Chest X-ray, PA view. Patient: 61 years old, sex F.
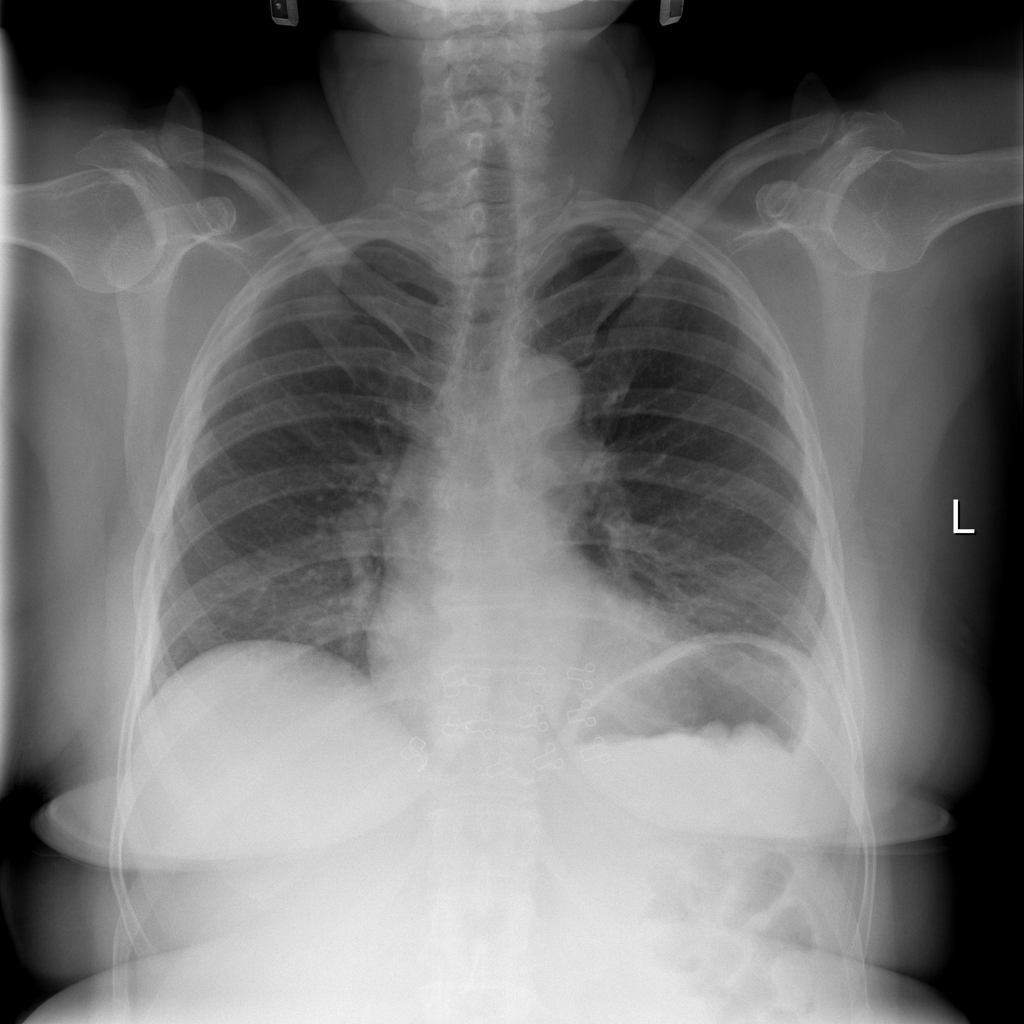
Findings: No Finding